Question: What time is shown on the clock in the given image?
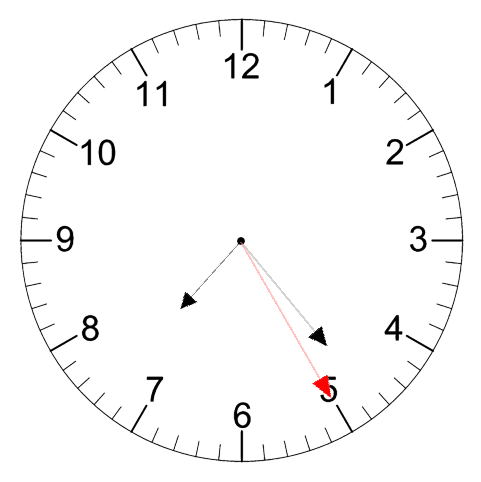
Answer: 07:23:25